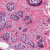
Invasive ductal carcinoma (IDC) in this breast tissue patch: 0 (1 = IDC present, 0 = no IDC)